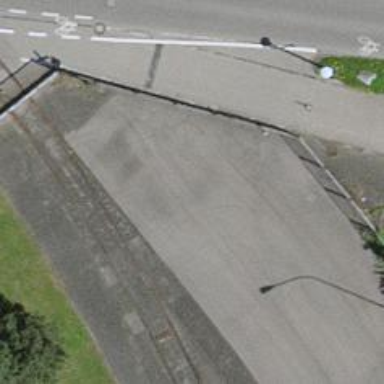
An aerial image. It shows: Railway buffer stop.